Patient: sex F, age 48
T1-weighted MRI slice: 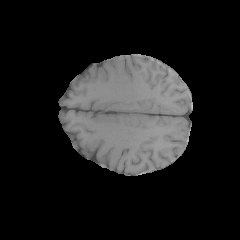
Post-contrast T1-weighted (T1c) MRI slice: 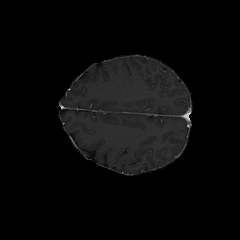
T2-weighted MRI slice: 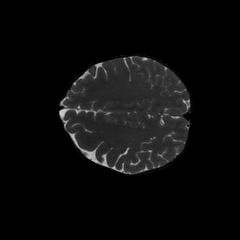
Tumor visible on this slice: no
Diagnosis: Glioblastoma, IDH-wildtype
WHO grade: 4